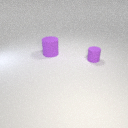
large purple rubber cylinder behind small purple rubber cylinder